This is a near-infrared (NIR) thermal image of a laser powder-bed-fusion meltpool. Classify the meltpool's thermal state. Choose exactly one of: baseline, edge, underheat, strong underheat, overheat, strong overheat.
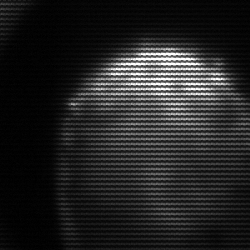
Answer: edge